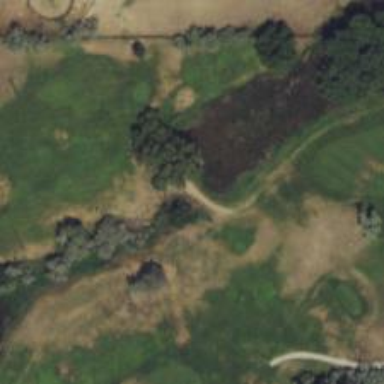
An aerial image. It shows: Golf Cart path.